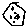
Label: moon